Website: lowes
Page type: cart
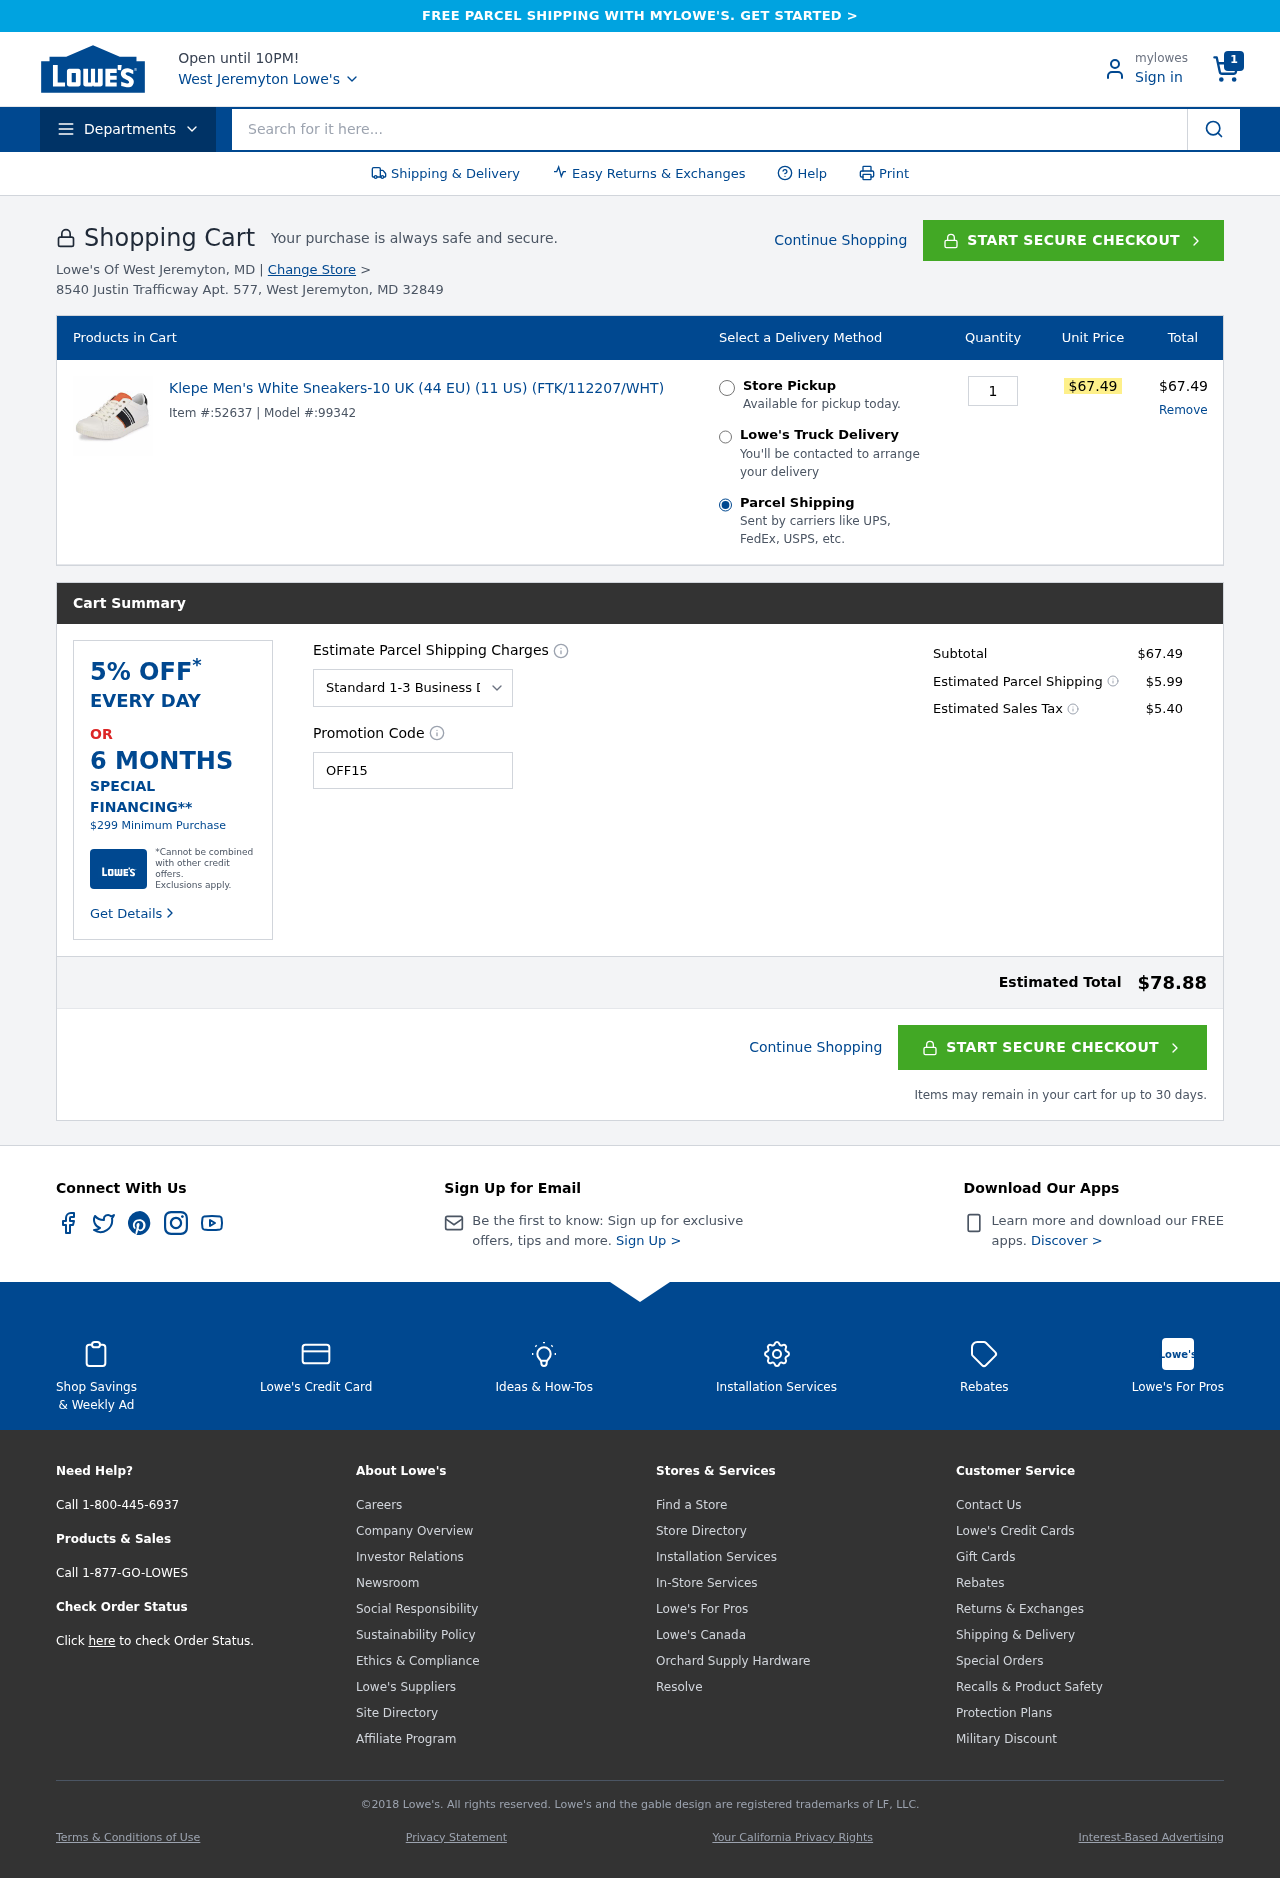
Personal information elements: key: PII_CITY
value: Jeremyton
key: PII_CITY
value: West Jeremyton
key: PII_POSTCODE
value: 32849
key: PII_PROMO_CODE
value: OFF15
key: PII_STREET
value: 8540 Justin Trafficway Apt. 577
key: PII_STATE_ABBR
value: MD
Product elements: key: PRODUCT1_NAME
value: Klepe Men's White Sneakers-10 UK (44 EU) (11 US) (FTK/112207/WHT)
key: PRODUCT1_PRICE
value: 67.49
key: PRODUCT1_QUANTITY
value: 1
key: PRODUCT1_MODEL
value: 99342
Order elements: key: ORDER_NUM_ITEMS
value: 1
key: ORDER_ITEM_ID
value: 52637
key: ORDER_LINE_TOTAL
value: $67.49
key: ORDER_SUBTOTAL
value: $67.49
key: ORDER_SHIPPING_COST
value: $5.99
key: ORDER_TAX
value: $5.40
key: ORDER_TOTAL
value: $78.88
Search elements: key: HEADER_SEARCH
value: Search for it here...